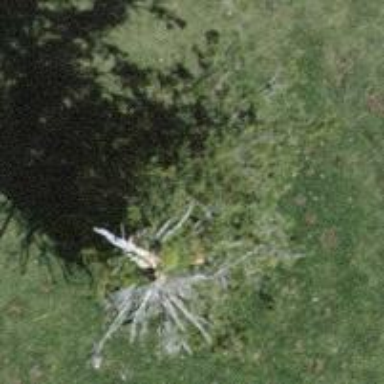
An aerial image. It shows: Evergreen needle-leaved tree.